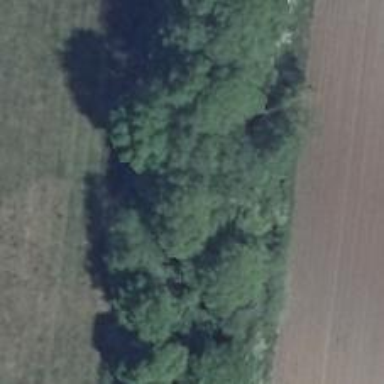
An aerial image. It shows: Row of deciduous broadleaved trees.